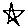
Label: star